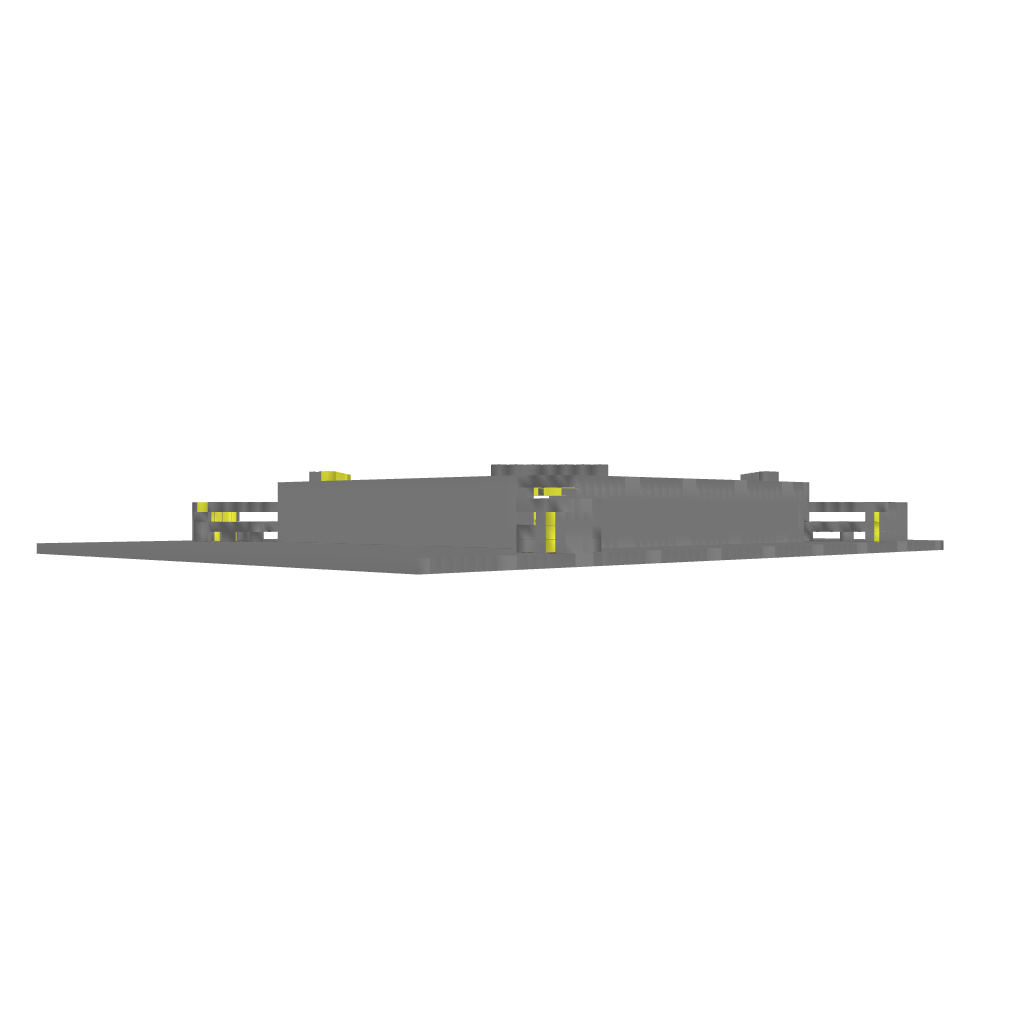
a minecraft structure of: My Spawn bad low quality